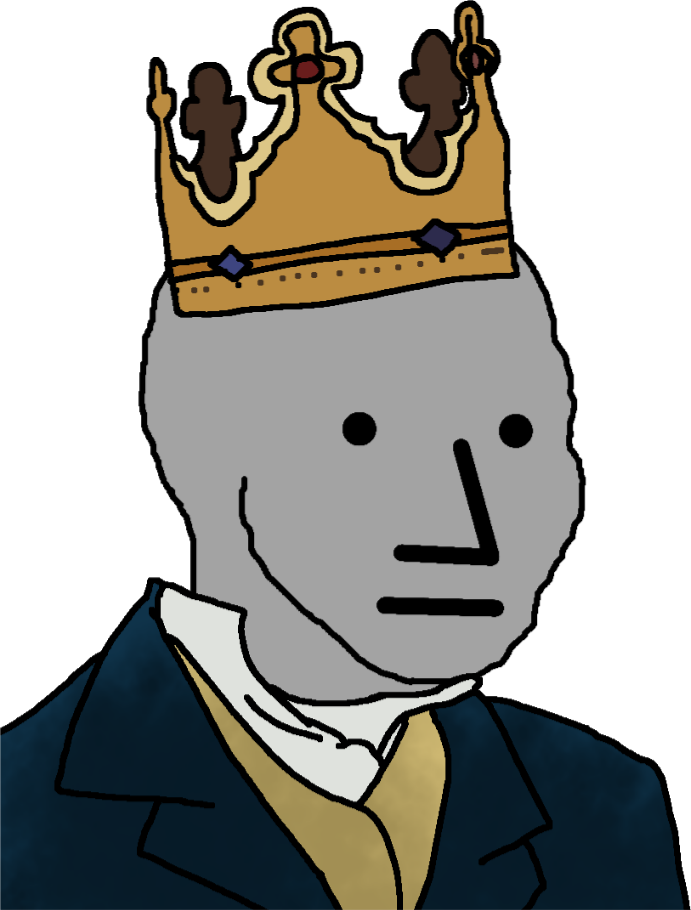
Label: 5_NPC